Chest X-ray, AP view. Patient: 33 years old, sex F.
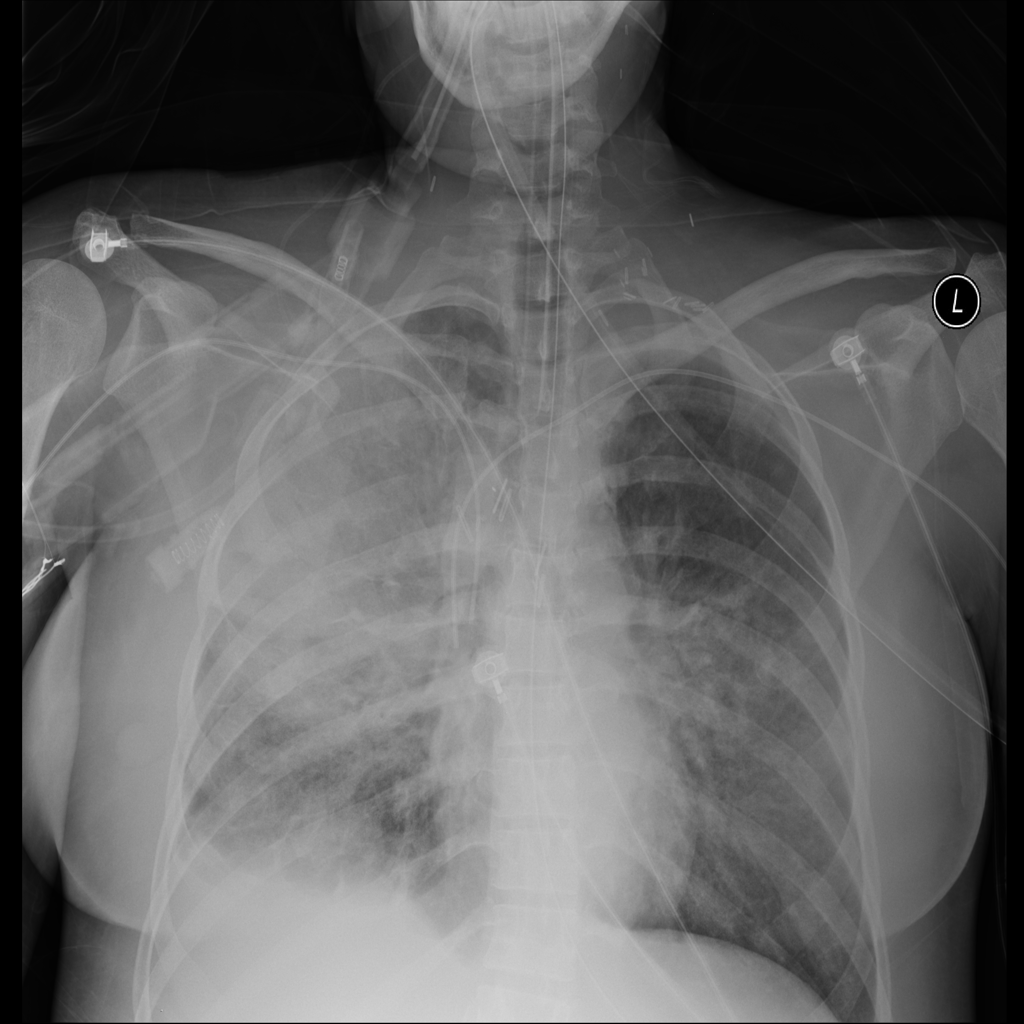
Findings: Consolidation, Effusion, Infiltration